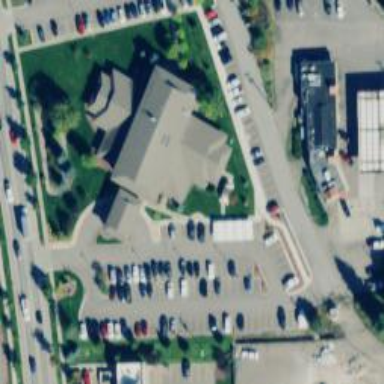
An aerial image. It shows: Clinic.